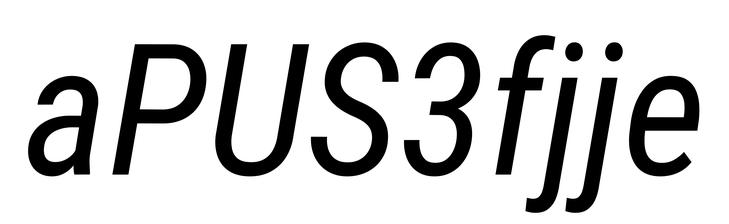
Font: Roboto-Italic_Condensed_Italic